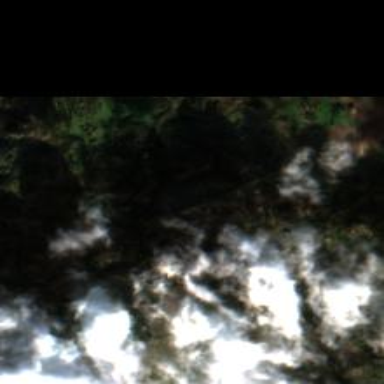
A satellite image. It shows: Scenic view of mountain range.